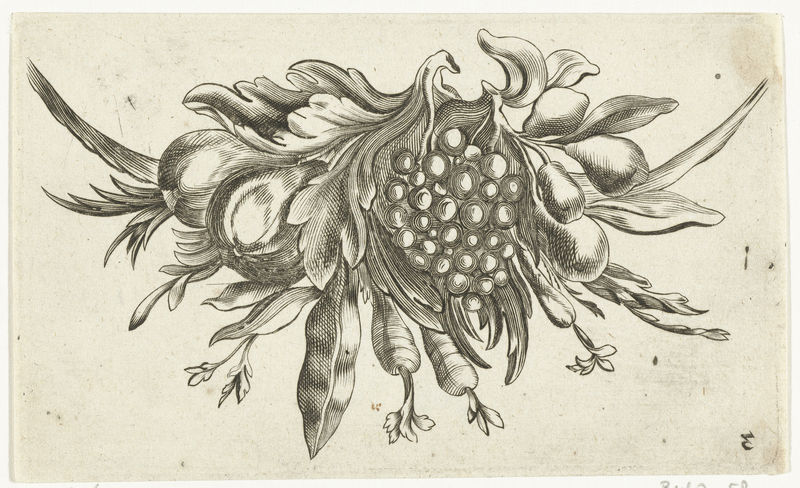
Titel: Bundel fruit met peren
Künstler: Christoph Schmidt
Standort: Amsterdam
Institution: Rijksmuseum
Schlagwörter: blätter, zeichnung, früchte, trauben, white, black, birnen, stich, flower, fruit, drawing, graphic, illustration, grape, leaves, medieval, leaf, quitten, grapes, page, onion, fruits, karotten, pear, pumpkin, biology, 3, carrot, ananas, lemon, carrots, fig, figs, onions